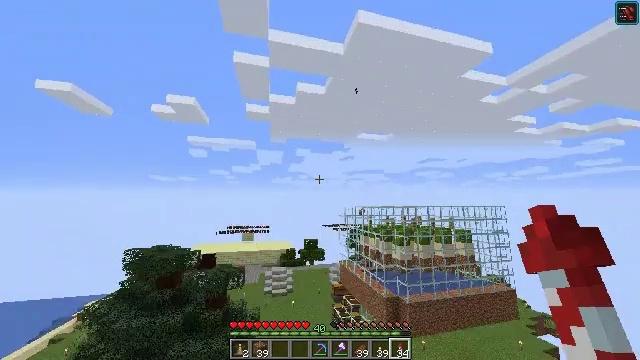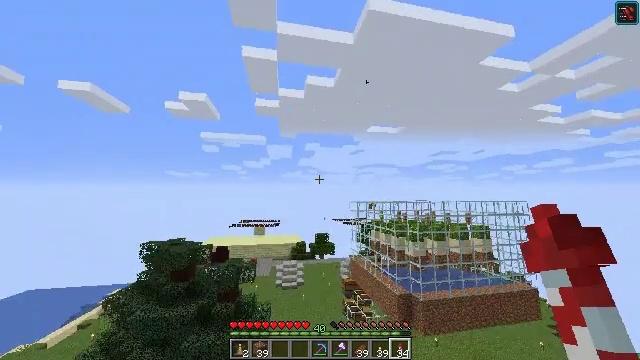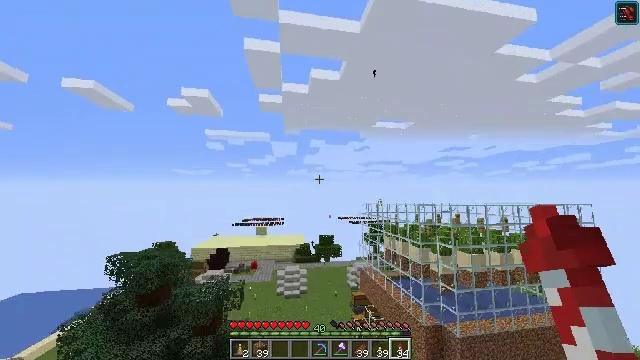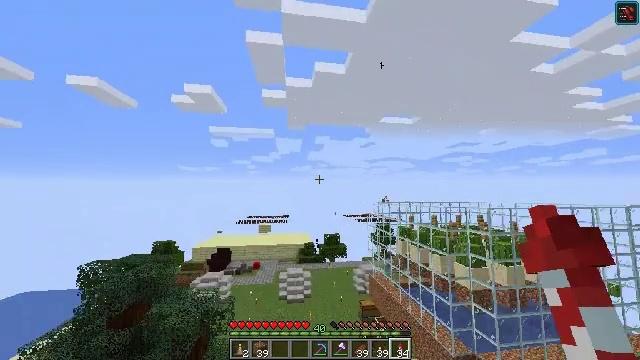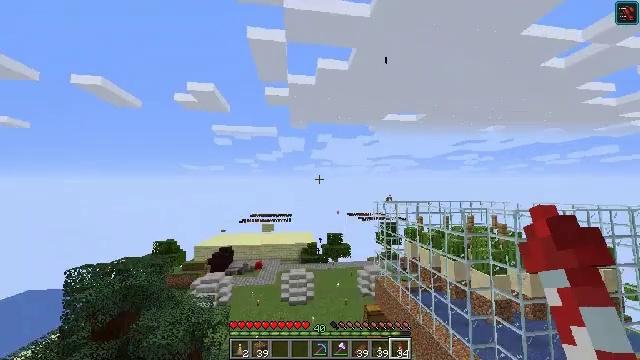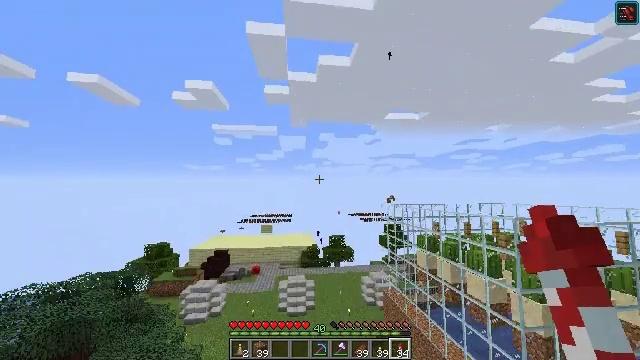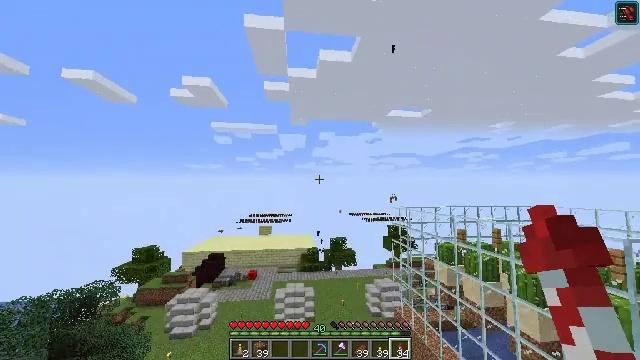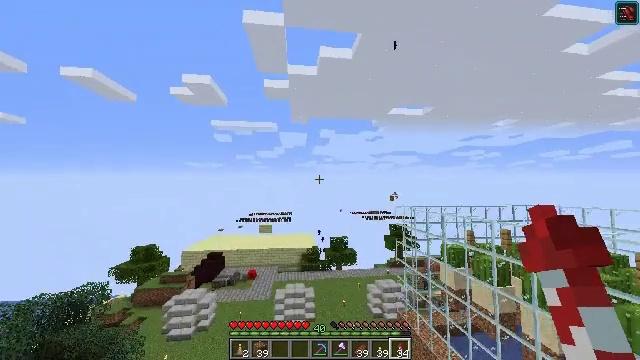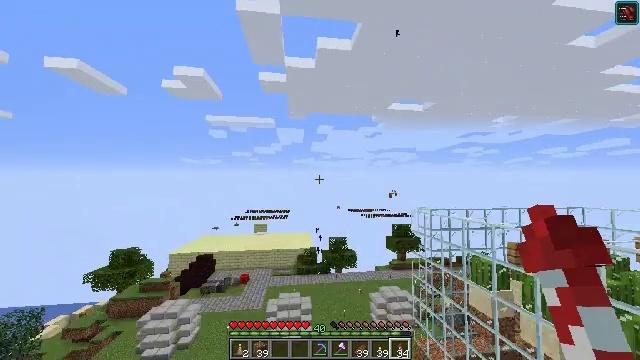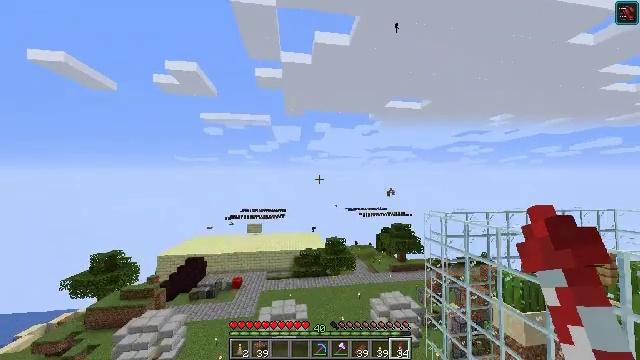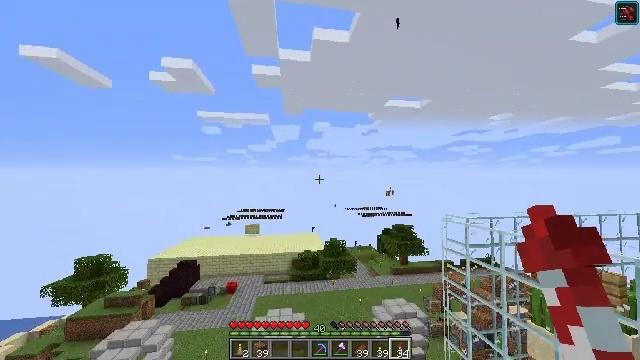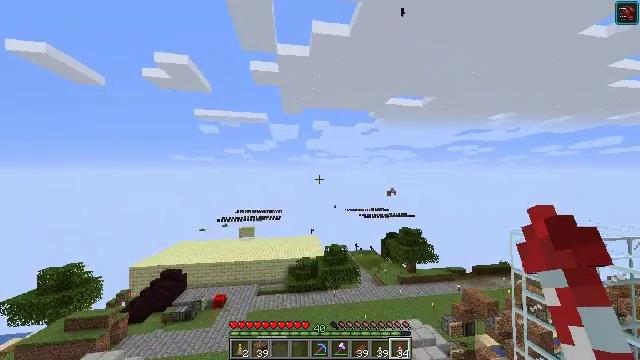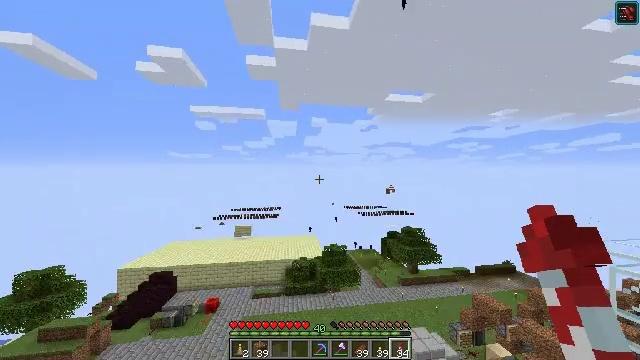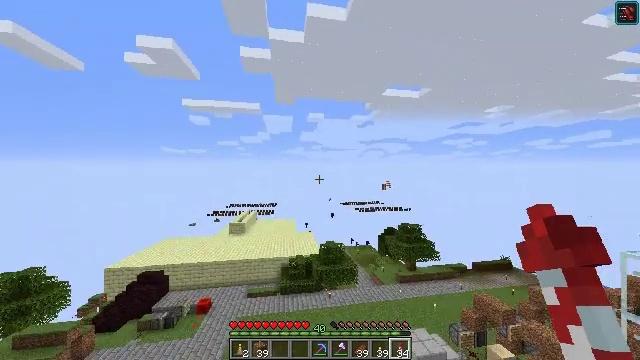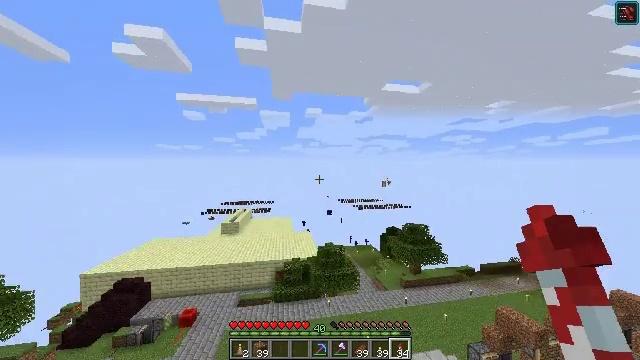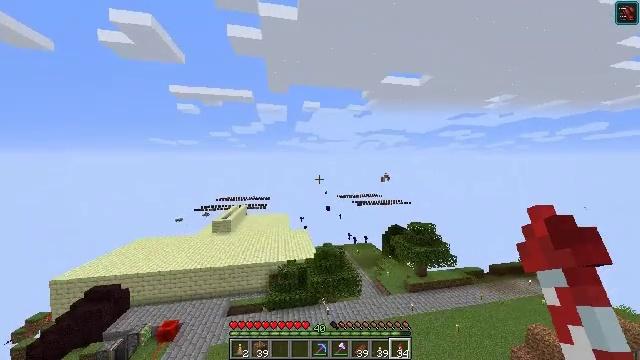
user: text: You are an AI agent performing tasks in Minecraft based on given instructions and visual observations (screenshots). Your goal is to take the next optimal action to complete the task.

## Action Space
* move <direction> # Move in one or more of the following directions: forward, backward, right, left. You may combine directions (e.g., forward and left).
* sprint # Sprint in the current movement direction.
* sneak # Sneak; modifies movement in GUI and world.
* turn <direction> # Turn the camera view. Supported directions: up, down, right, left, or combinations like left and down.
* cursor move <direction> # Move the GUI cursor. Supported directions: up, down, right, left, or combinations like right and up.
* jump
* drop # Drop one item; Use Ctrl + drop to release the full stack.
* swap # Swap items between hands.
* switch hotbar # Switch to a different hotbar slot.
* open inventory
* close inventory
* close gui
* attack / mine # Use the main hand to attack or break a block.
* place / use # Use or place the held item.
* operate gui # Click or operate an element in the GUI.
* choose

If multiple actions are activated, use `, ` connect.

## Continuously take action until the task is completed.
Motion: motion action
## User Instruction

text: Remove a potato from the inventory.
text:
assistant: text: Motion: turn left and down
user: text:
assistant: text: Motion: turn left
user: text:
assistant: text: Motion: turn left
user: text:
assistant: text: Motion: no_op
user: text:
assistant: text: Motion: no_op
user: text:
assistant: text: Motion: no_op
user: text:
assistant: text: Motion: no_op
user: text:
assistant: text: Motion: no_op
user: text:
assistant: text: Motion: no_op
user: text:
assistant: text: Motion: no_op
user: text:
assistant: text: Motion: no_op
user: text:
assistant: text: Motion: no_op
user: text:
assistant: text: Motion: turn right and down
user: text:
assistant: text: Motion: no_op
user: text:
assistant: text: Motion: turn down
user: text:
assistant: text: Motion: no_op
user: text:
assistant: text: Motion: no_op
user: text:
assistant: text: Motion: no_op
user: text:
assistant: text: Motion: no_op
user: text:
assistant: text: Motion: turn down
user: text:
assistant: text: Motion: no_op
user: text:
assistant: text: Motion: no_op
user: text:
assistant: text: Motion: no_op
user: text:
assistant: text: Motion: no_op
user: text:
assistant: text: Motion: turn down
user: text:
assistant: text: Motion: turn down
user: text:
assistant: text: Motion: turn down
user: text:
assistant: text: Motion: turn down
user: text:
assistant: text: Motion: turn down
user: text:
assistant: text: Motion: turn down